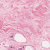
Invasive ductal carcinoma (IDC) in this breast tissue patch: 0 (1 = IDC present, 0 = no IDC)